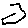
Label: hexagon